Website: lowes
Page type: billing-address
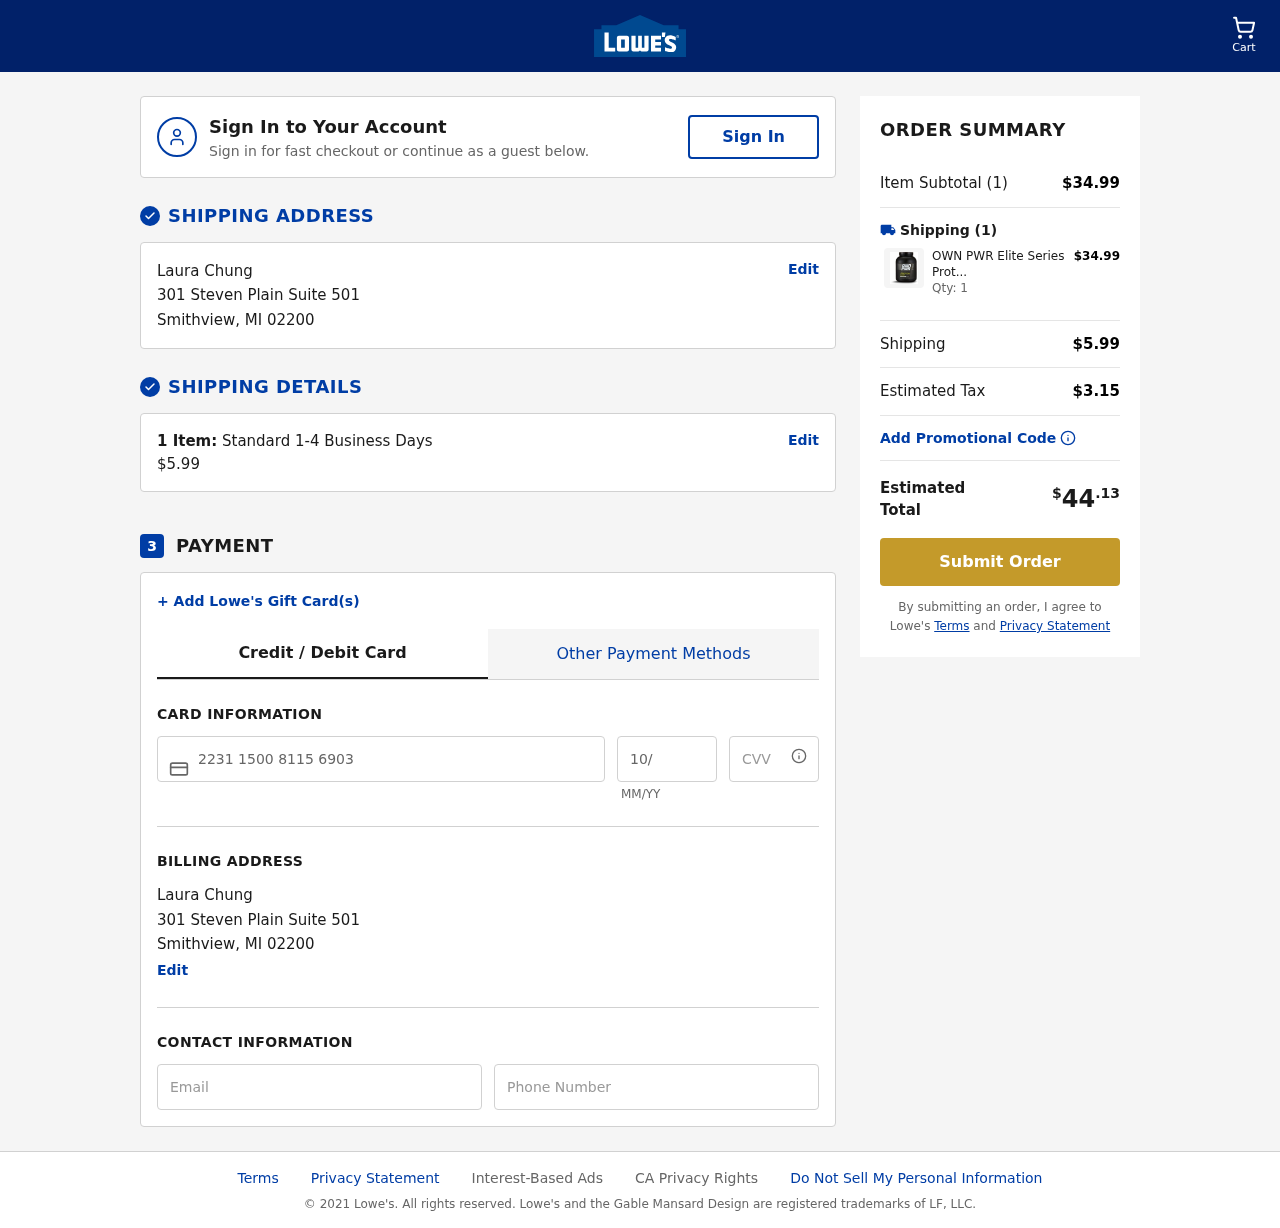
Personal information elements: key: PII_CARD_CVV
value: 853
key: PII_CARD_EXPIRY
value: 10/27
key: PII_CARD_NUMBER
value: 2231 1500 8115 6903
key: PII_CITY
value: Smithview
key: PII_EMAIL
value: laura.chung@yahoo.com
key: PII_FULLNAME
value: Laura Chung
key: PII_PHONE
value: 8507584418
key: PII_POSTCODE
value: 02200
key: PII_STATE_ABBR
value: MI
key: PII_STREET
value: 301 Steven Plain Suite 501
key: PII_FULLNAME2
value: Laura Chung
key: PII_STREET2
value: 301 Steven Plain Suite 501
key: PII_CITY2
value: Smithview
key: PII_STATE_ABBR2
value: MI
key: PII_POSTCODE2
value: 02200
Product elements: key: PRODUCT1_NAME
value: OWN PWR Elite Series Protein Powder, Vanilla Ice Cream, 5 lb, Protein Blend (Whey Isolate, Milk Isol
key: PRODUCT1_PRICE
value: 34.99
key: PRODUCT1_QUANTITY
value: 1
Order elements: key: ORDER_NUM_ITEMS
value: Cart
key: ORDER_NUM_ITEMS
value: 1 Item:
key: ORDER_NUM_ITEMS
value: Item Subtotal (1)
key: ORDER_SHIPPING_COST
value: $5.99
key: ORDER_SUBTOTAL
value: $34.99
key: ORDER_TAX
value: $3.15
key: ORDER_TOTAL
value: $44.13